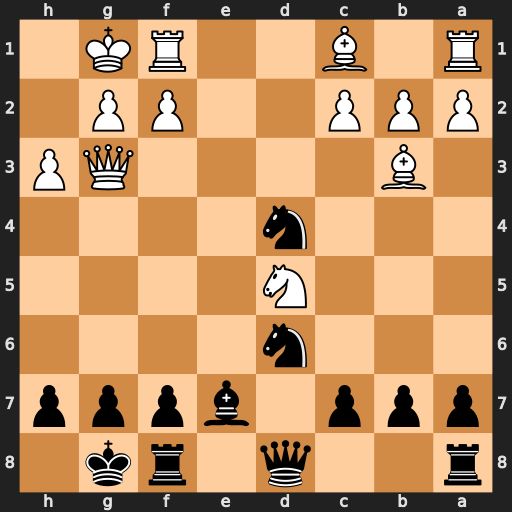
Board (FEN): r2q1rk1/ppp1bppp/3n4/3N4/3n4/1B4QP/PPP2PP1/R1B2RK1
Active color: b
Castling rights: -
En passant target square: -
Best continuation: Ne2+ Kh2 Nxg3